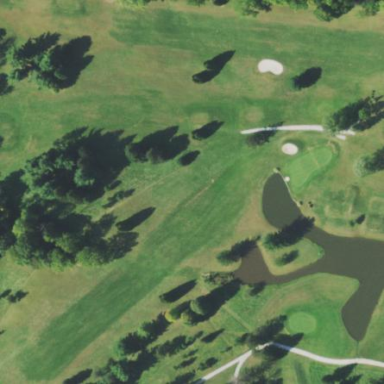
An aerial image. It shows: Golf fairway in the image.